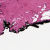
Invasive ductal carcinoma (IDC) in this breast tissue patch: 0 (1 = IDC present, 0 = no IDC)